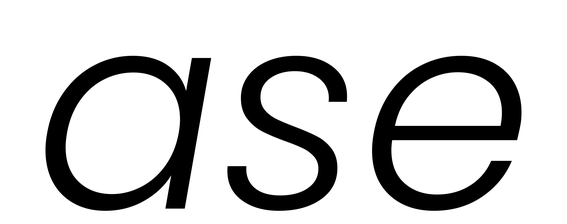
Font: Poppins-LightItalic